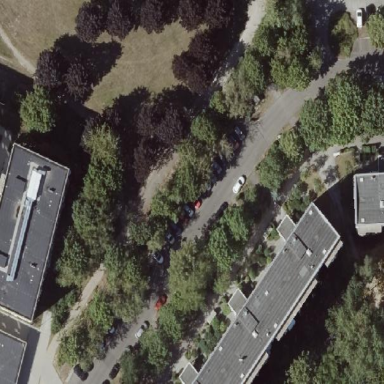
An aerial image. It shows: Parking available on the street side.